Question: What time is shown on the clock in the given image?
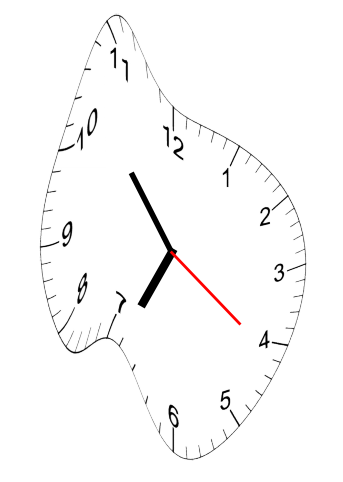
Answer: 06:53:21